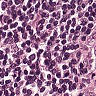
Metastatic tissue present: no